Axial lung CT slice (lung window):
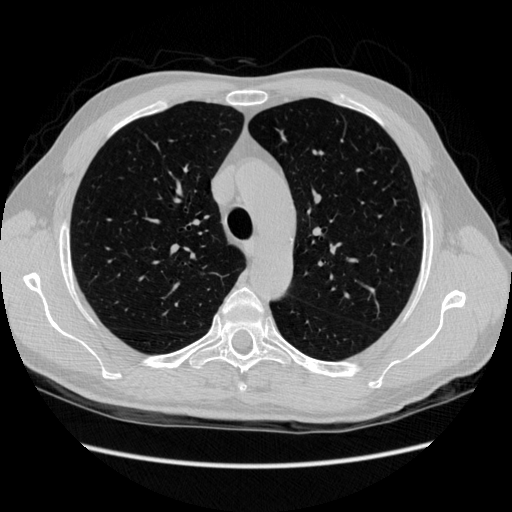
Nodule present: no